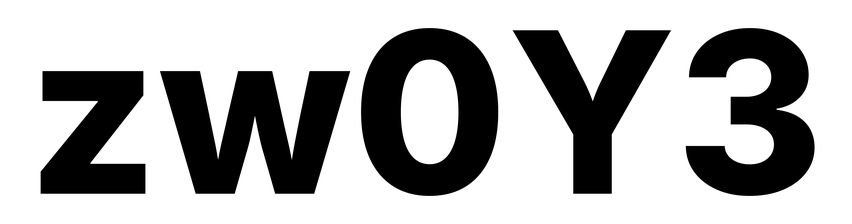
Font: Inter_ExtraBold